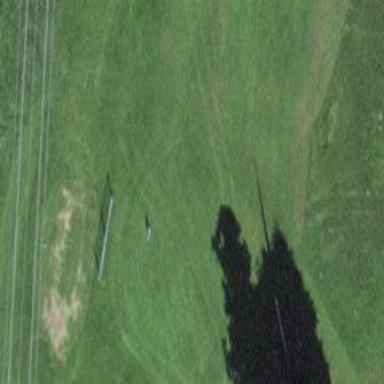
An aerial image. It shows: Grassy area designated as golf tee.